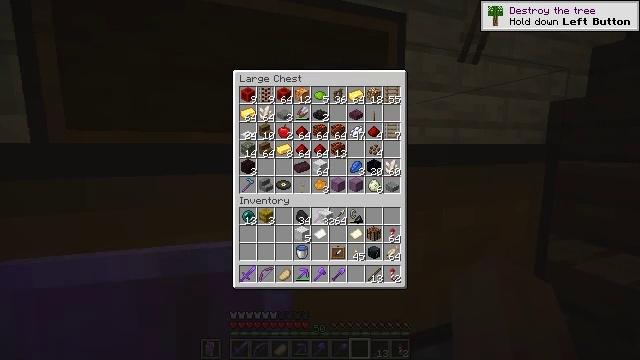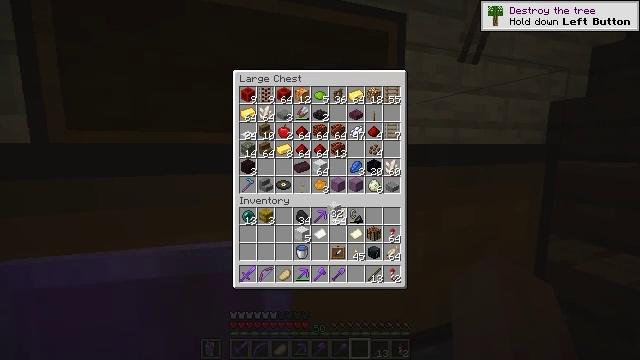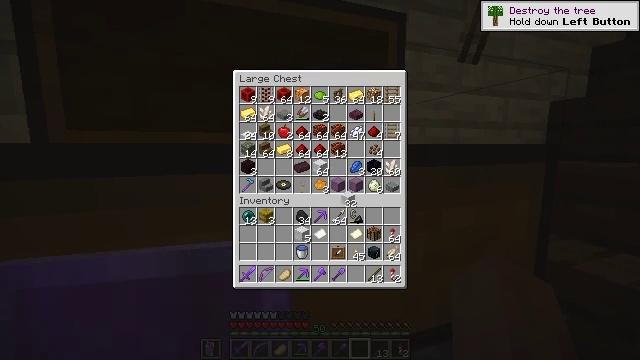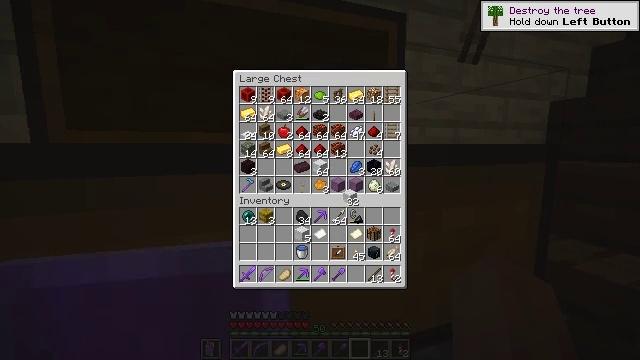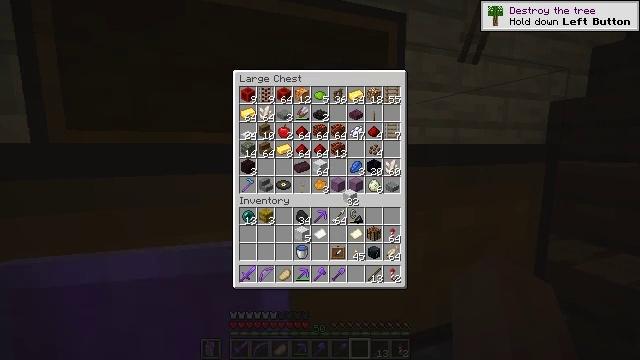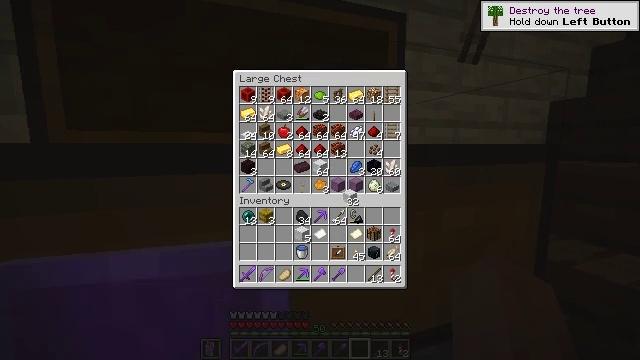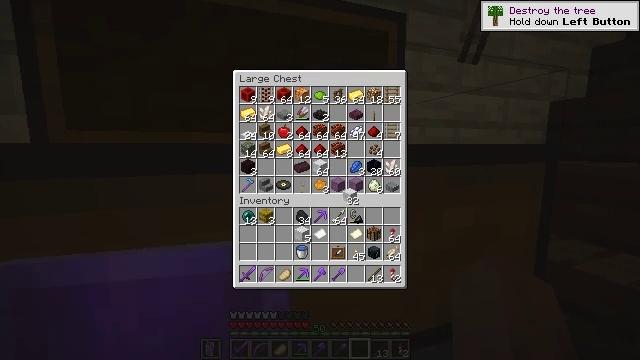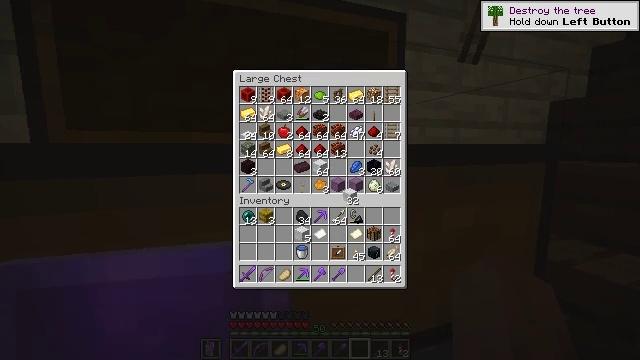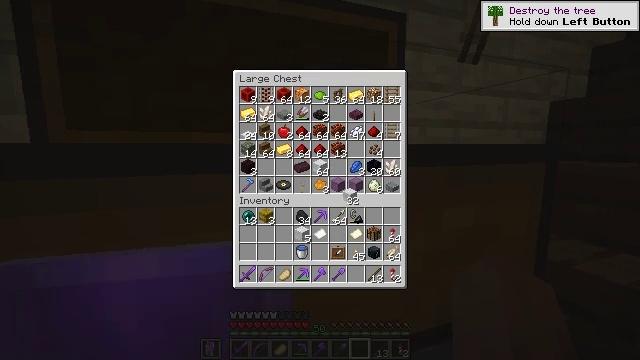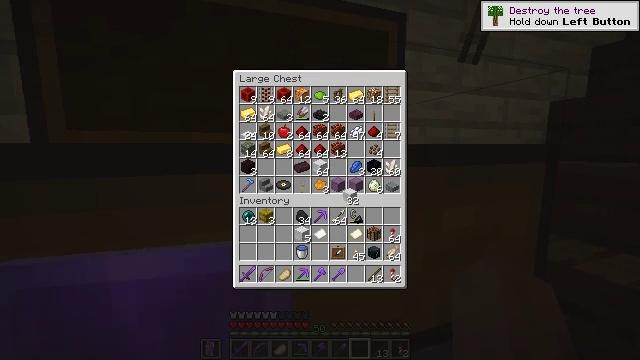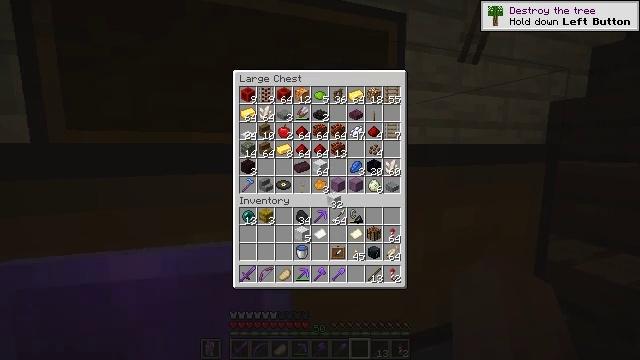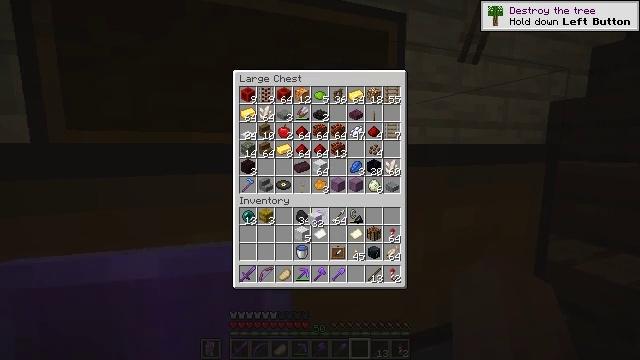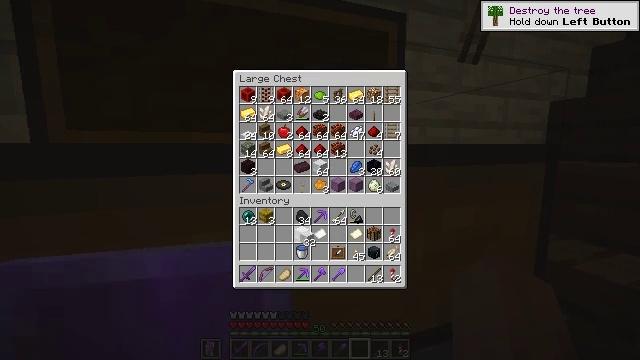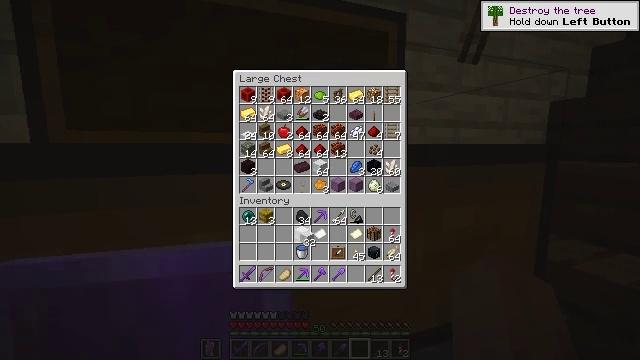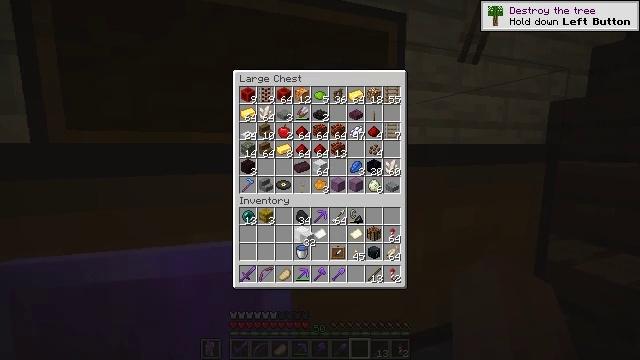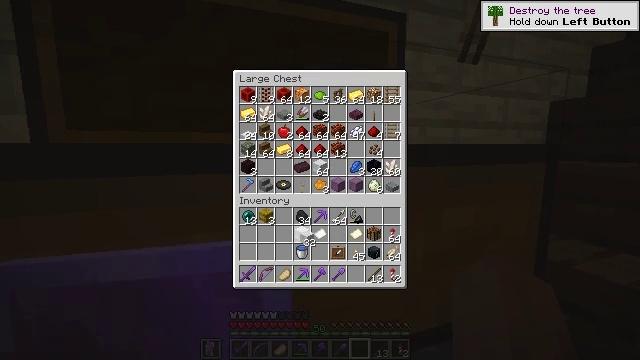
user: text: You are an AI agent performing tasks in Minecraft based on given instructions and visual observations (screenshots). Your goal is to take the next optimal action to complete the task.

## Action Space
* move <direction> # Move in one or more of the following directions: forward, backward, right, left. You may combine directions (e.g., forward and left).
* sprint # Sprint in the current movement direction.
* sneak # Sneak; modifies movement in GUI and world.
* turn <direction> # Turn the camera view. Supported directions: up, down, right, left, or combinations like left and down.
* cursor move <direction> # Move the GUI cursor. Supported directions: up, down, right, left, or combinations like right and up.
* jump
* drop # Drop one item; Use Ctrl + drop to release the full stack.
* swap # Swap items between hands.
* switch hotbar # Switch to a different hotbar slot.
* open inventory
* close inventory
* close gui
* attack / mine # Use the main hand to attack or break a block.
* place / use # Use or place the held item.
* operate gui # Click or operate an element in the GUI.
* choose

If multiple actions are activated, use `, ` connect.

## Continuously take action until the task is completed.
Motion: motion action
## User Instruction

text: craft item white banner
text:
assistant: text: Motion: turn right and up
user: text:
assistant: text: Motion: turn right and up
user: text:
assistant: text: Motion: no_op
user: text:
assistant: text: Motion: no_op
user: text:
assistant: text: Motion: no_op
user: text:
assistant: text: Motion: no_op
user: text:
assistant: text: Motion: no_op
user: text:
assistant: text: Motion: no_op
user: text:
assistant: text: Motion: no_op
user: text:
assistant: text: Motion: turn left
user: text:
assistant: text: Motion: turn left and down
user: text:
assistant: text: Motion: turn left and down
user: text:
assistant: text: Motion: no_op
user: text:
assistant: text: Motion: no_op
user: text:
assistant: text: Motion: no_op
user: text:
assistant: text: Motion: no_op
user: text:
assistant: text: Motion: no_op
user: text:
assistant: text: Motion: no_op
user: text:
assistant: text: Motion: no_op
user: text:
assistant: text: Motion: no_op
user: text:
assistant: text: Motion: no_op
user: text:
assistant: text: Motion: no_op
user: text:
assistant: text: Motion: use / place
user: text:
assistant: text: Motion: use / place
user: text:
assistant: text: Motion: use / place
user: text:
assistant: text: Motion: no_op
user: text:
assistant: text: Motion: turn right and up
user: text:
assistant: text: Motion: turn right and up
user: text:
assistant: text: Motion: turn up
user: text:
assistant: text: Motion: turn right and up